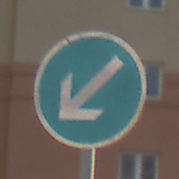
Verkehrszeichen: VorgeschriebeneVorbeifahrtLinks
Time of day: MorningAfternoon
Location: Outdoor (Urban)
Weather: PartlyCloudy
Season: NotSpecified
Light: Natural